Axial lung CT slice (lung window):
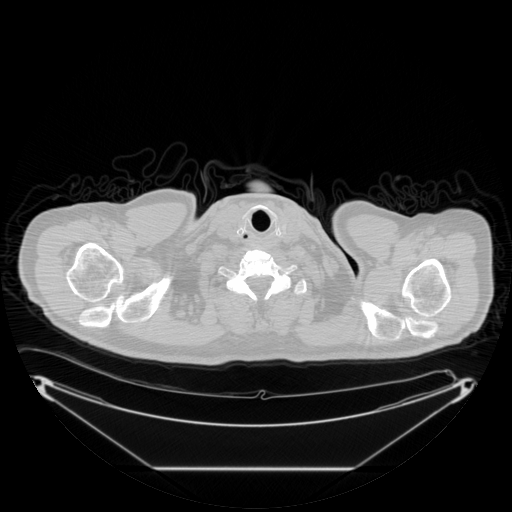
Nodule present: no